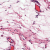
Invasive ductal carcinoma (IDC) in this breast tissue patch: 0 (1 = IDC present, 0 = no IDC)